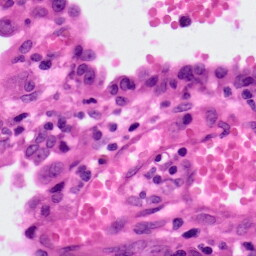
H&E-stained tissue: Lung